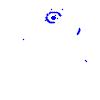
Particle: proton